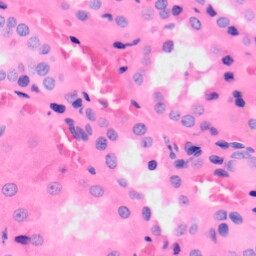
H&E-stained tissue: Kidney